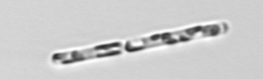
Label: Dactyliosolen_fragilissimus